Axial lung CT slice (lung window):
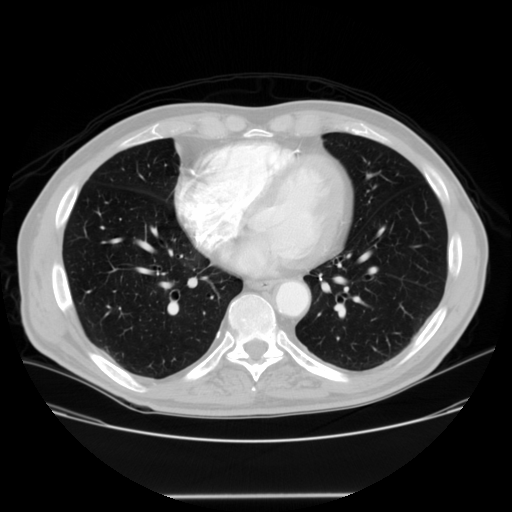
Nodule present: no